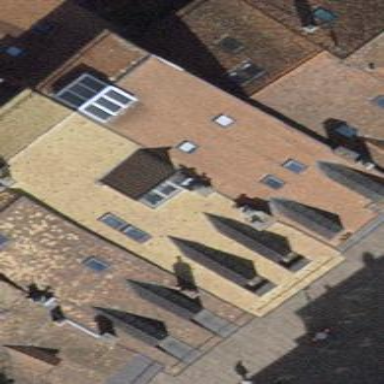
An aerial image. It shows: Gabled roof made of roof tiles on apartment building. The roof is oriented across the building.